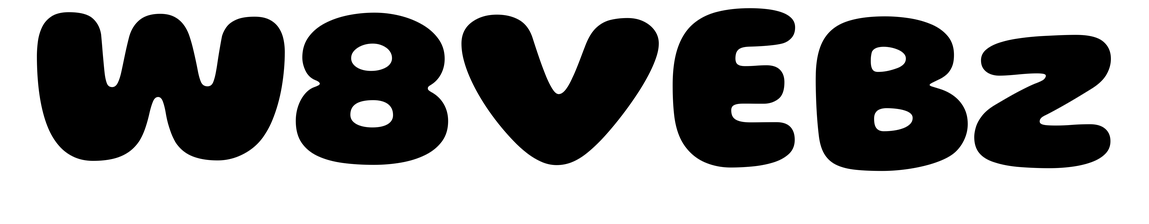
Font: Gluten_ExtraBold